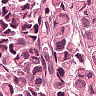
Metastatic tissue present: yes